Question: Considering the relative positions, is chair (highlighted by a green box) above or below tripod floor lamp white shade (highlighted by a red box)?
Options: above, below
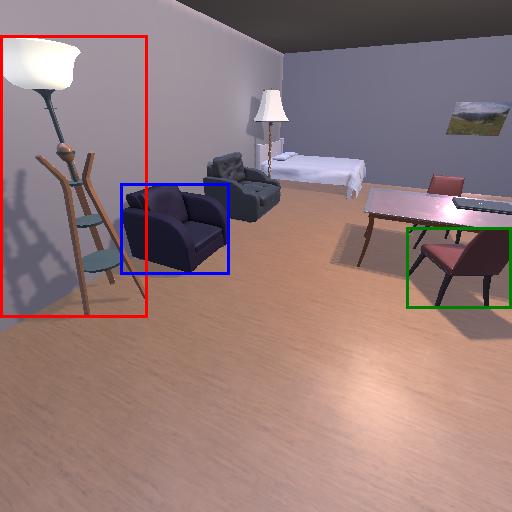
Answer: above